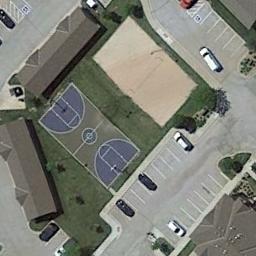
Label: basketball_court